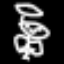
Label: angel